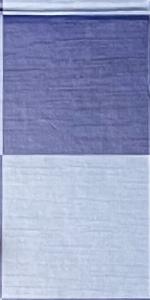
Label: Empty